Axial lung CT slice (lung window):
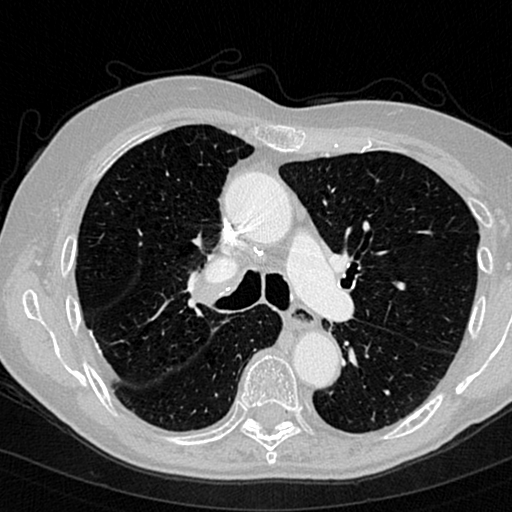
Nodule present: no